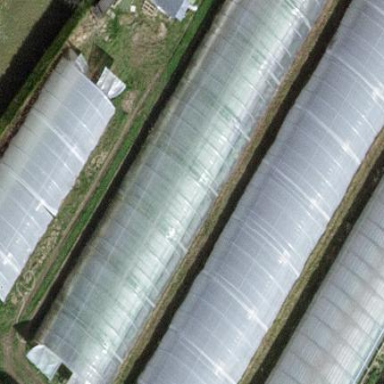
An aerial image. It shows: Greenhouse.